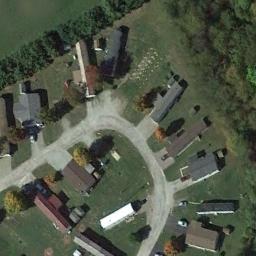
Label: residential